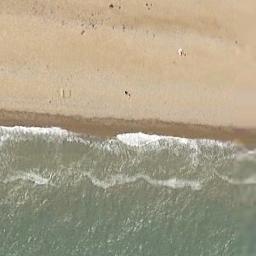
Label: beach